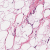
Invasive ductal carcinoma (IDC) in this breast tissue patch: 0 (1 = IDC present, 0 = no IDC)